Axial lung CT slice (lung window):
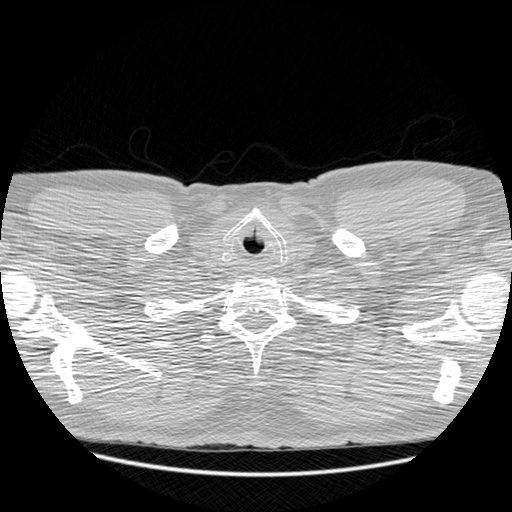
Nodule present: no